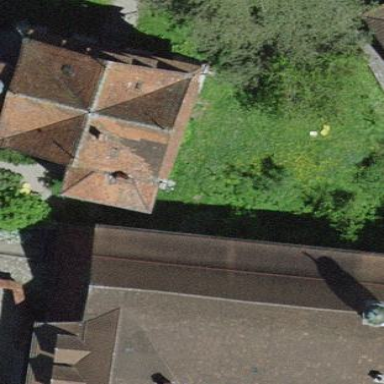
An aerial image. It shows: Historic castle building designed in the style of manor.